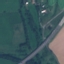
Land use / land cover: Highway